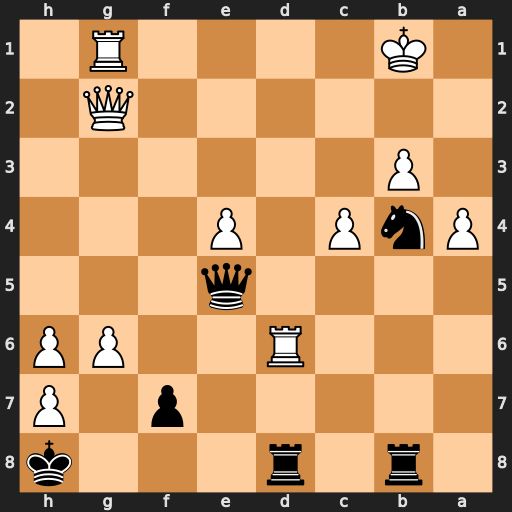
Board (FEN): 1r1r3k/5p1P/3R2PP/4q3/PnP1P3/1P6/6Q1/1K4R1
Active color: b
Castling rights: -
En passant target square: -
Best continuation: Qxd6 gxf7 Qd3+ Kb2 Qd2+